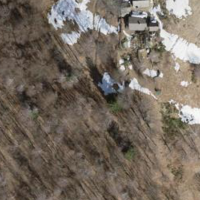
EUNIS habitat code: 41
Species observed at this site:
Vincetoxicum hirundinaria